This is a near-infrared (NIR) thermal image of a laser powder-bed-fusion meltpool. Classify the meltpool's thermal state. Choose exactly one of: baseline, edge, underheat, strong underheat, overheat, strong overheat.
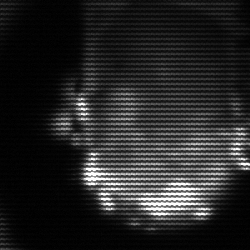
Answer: baseline